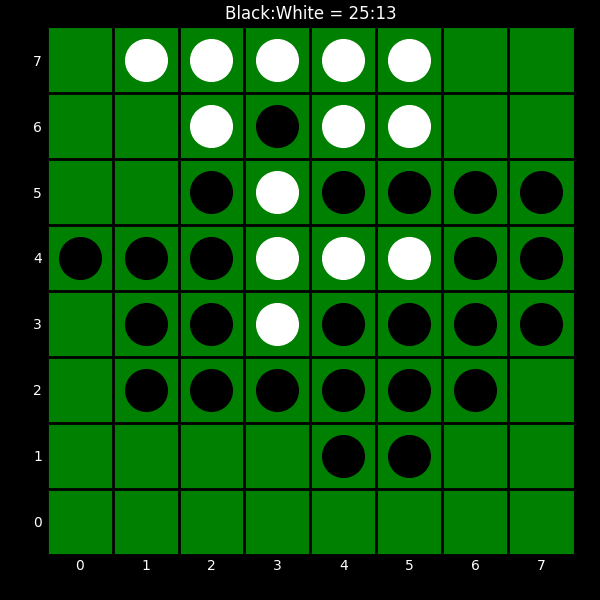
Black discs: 25
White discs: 13